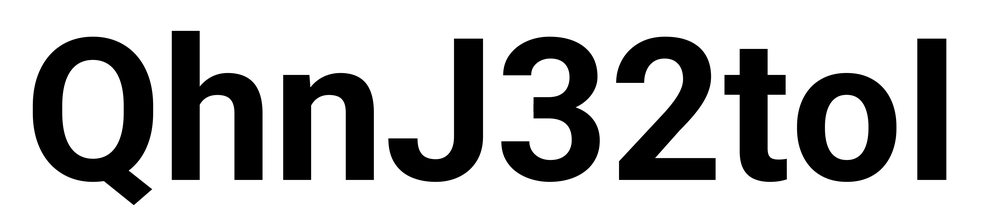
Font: Roboto_Bold